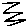
Label: zigzag